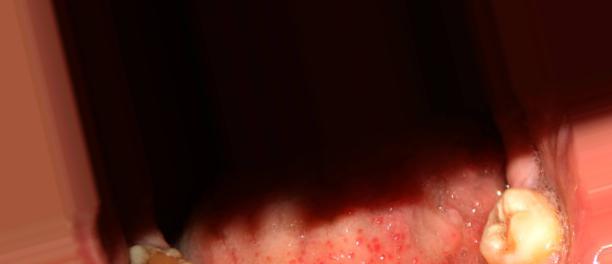
Condition: Caries